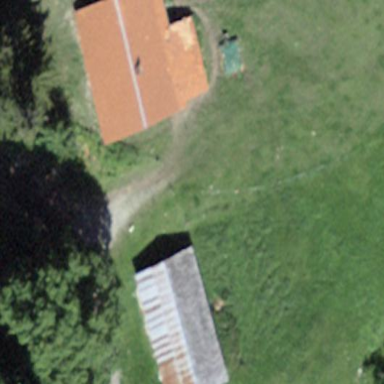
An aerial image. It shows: Barn.